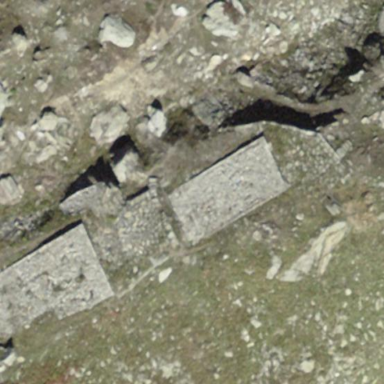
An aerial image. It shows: Ruins of building.